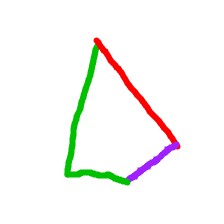
Shape: kite